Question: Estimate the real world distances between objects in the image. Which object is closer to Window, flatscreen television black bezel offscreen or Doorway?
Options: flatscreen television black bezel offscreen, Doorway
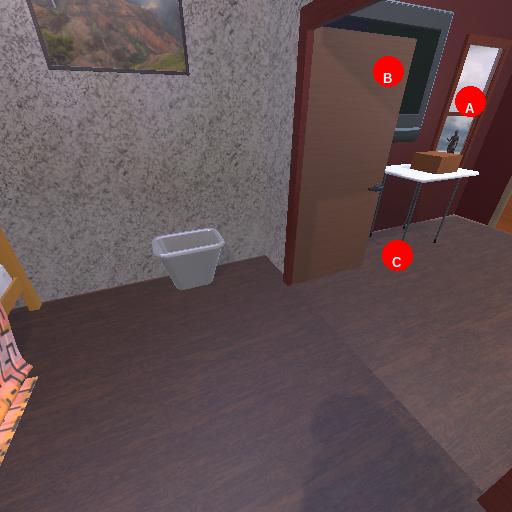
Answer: flatscreen television black bezel offscreen